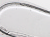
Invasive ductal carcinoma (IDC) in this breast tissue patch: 0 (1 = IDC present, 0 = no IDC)